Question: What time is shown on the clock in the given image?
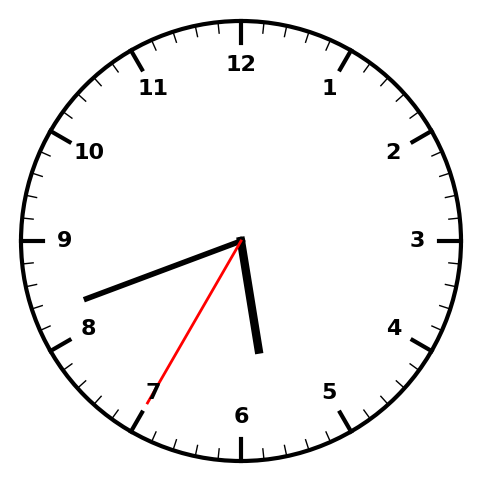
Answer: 05:41:35